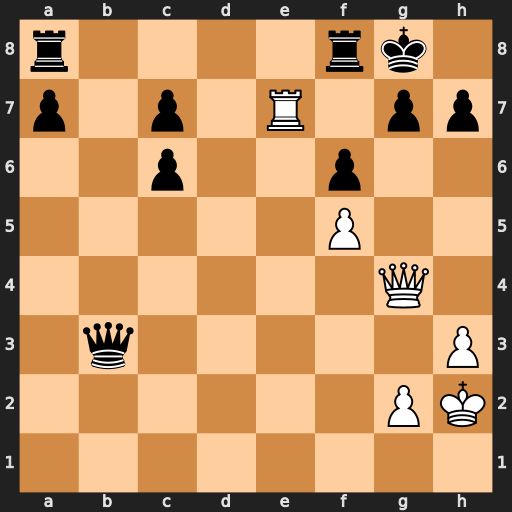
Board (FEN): r4rk1/p1p1R1pp/2p2p2/5P2/6Q1/1q5P/6PK/8
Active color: w
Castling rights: -
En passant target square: -
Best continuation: Qxg7#